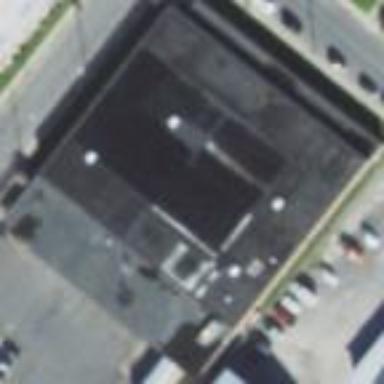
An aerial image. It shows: Building serving as post office.